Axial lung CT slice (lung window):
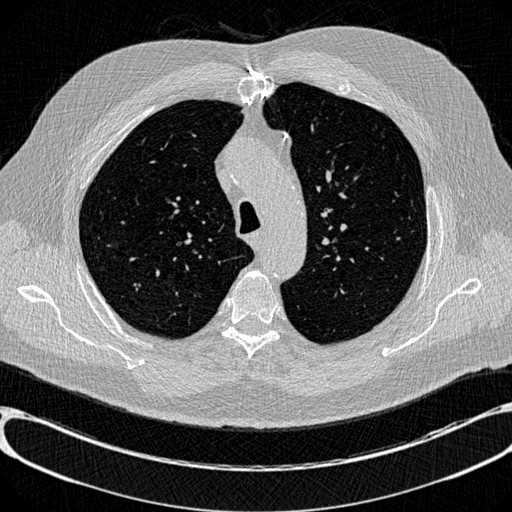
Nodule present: no